Question: I have a slider:
'''
time_ax = fig.add_axes([0.1, 0.05, 0.8, 0.03])
var_time = Slider(time_ax, 'Time', 0, 100, valinit=10, valfmt='%0.0f')
var_time.on_changed(update)
'''
and I want to customize the appearance of this slider:

I can add 'axisbg' parameter to 'add_axes' function, which will change default white background to assigned color, but that's all I see possible for now.
So, how to change other slider components:
- - -
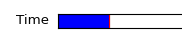
Answer: The slider border is just the spines of the 'Axes' instance. The progress bar can be directly accessed for basic customization in the constructor, and the initial status indicator is an attribute of the slider. I was able to change all of those things:
'''
import matplotlib.pyplot as plt
from matplotlib.widgets import Slider
fig = plt.figure()
time_ax = fig.add_axes([0.1, 0.05, 0.8, 0.03])
# Facecolor and edgecolor control the slider itself
var_time = Slider(time_ax, 'Time', 0, 100, valinit=10, valfmt='%0.0f',
facecolor='c', edgecolor='r')
# The vline attribute controls the initial value line
var_time.vline.set_color('blue')
# The spines of the axis control the borders
time_ax.spines['left'].set_color('magenta')
time_ax.spines['right'].set_color('magenta')
time_ax.spines['bottom'].set_color('magenta')
time_ax.spines['top'].set_color('magenta')
'''